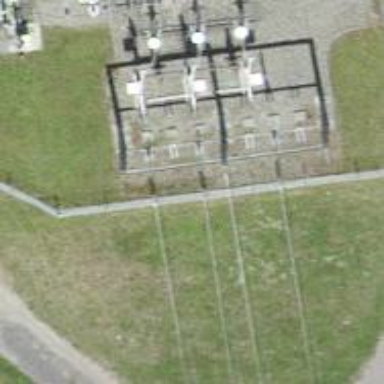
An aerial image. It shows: Termination power pole.